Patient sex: F
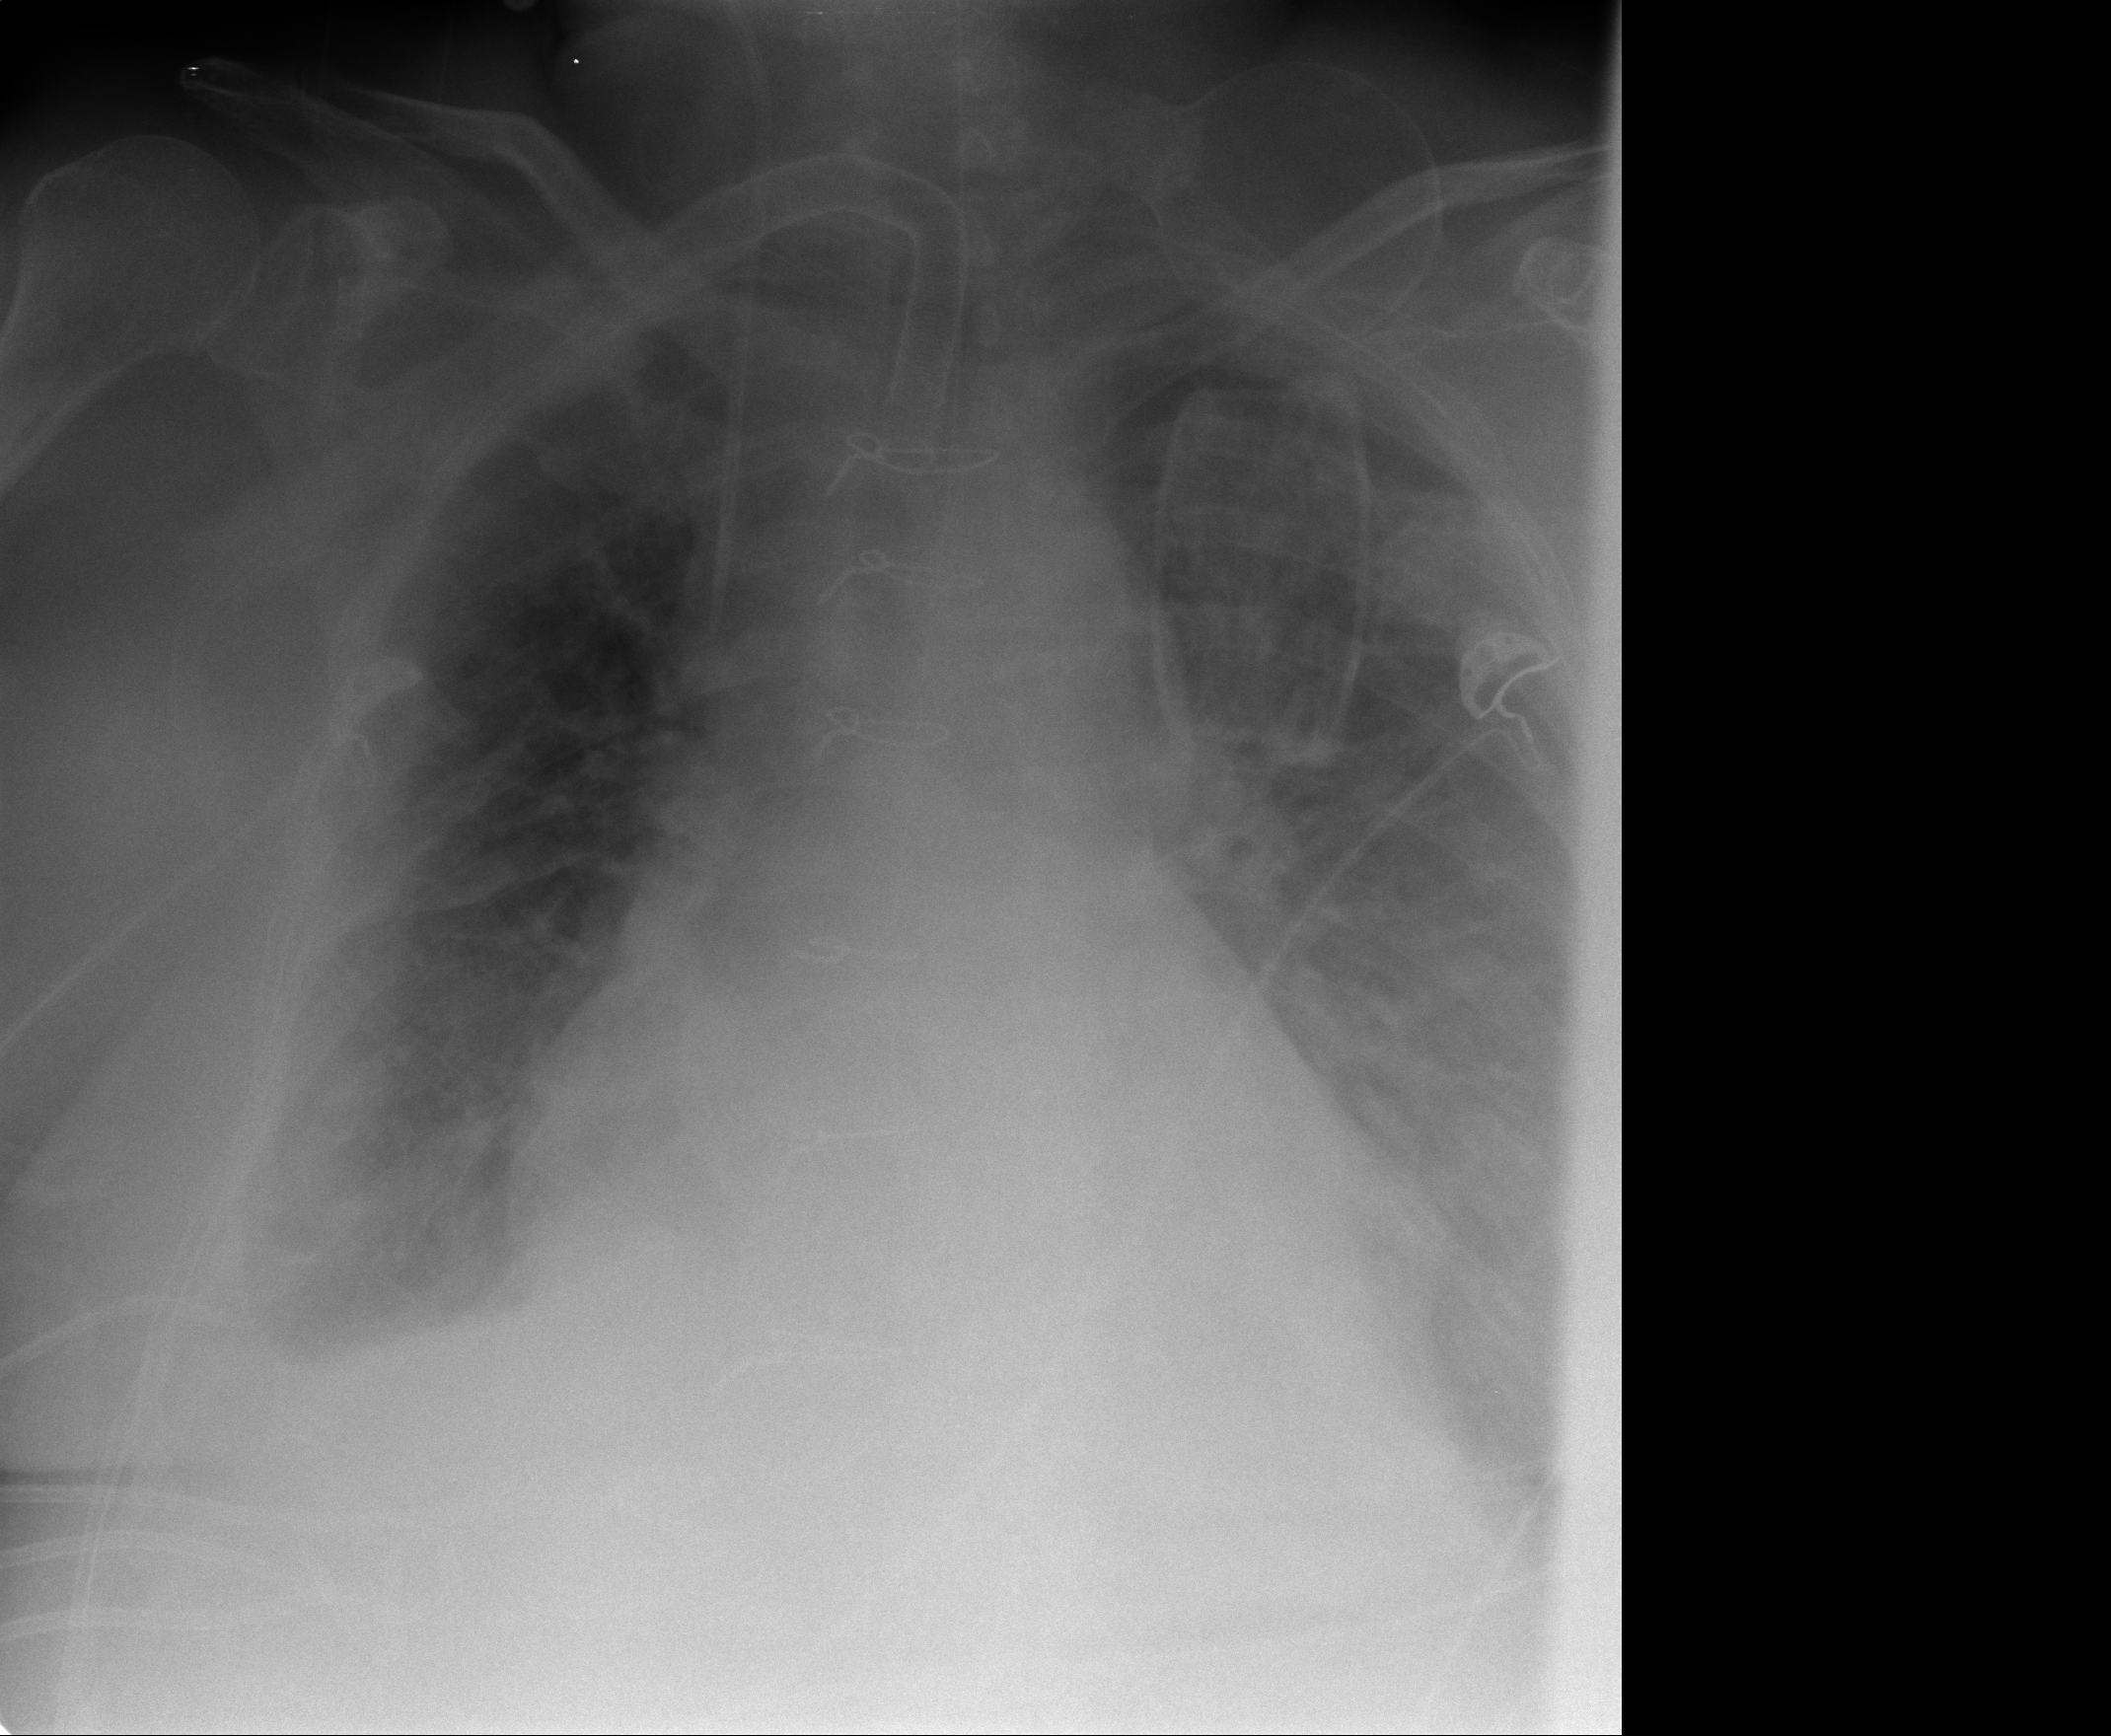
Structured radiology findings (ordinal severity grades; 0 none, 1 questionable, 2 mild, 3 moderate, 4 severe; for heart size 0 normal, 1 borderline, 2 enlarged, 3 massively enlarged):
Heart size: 2
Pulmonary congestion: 2
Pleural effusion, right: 2
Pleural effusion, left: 2
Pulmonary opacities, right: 0
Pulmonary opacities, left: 0
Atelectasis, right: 2
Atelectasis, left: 2